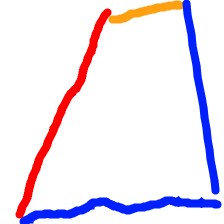
Shape: trapezoid